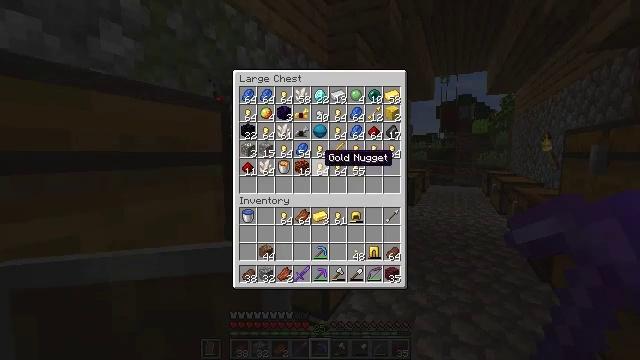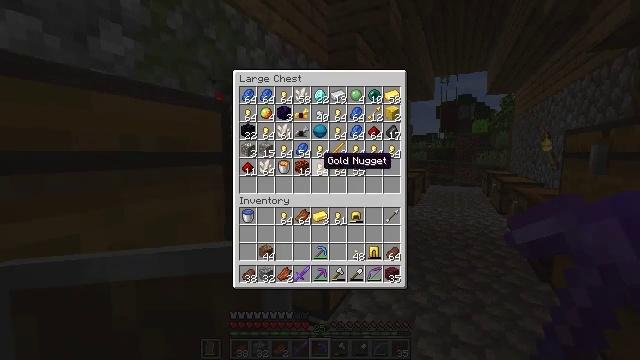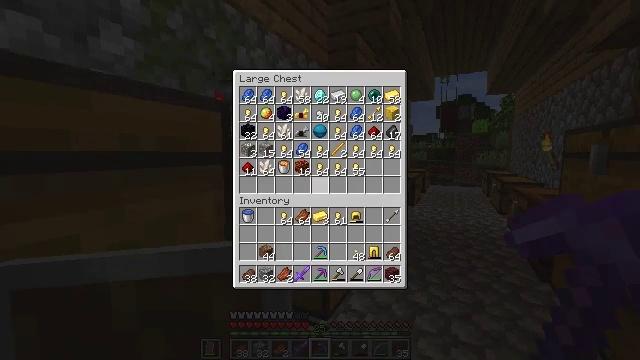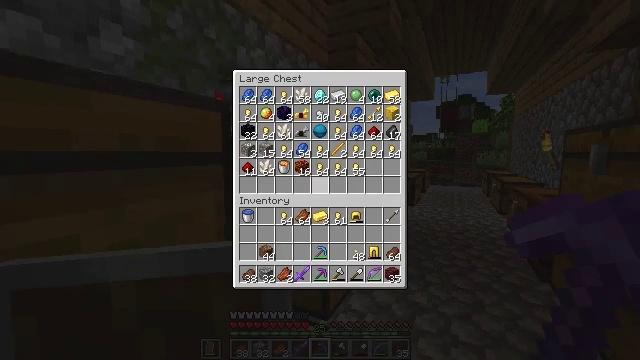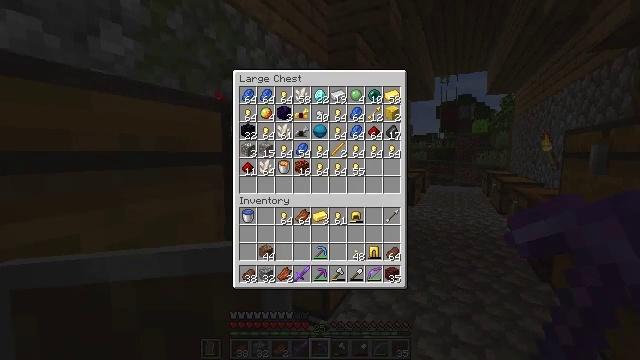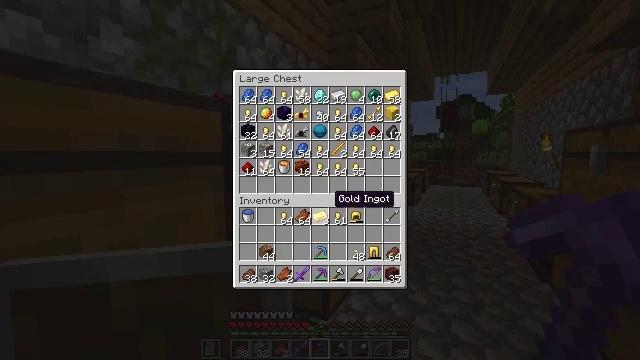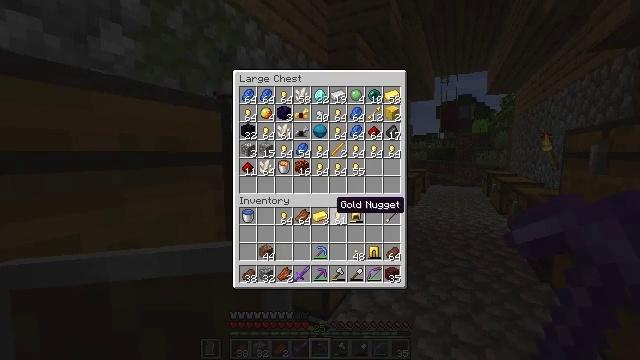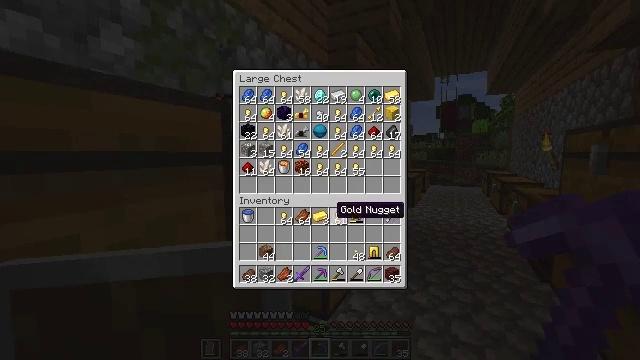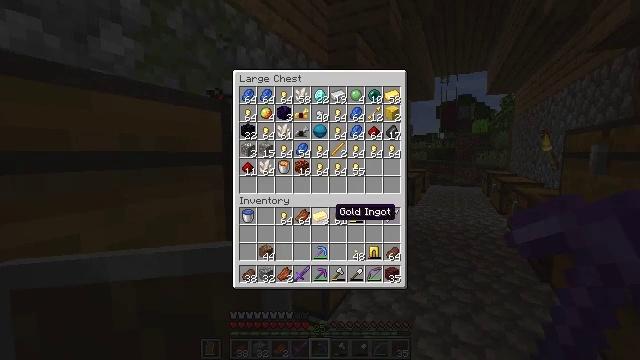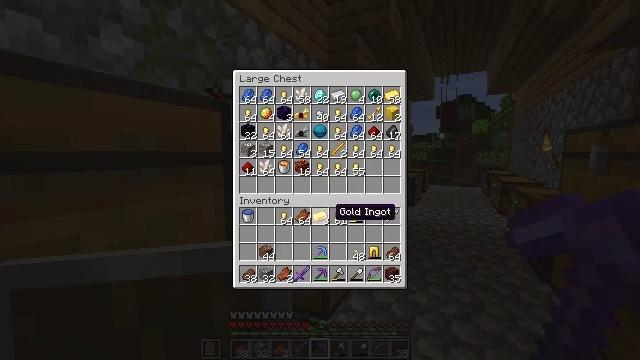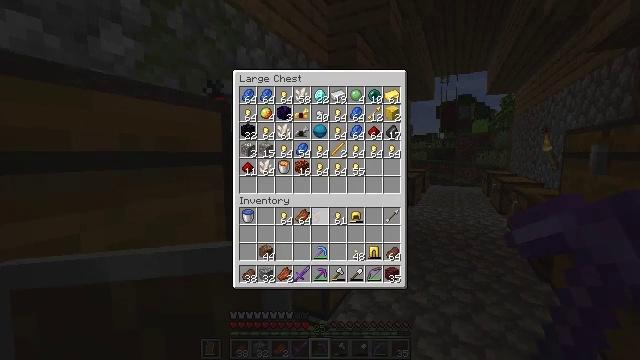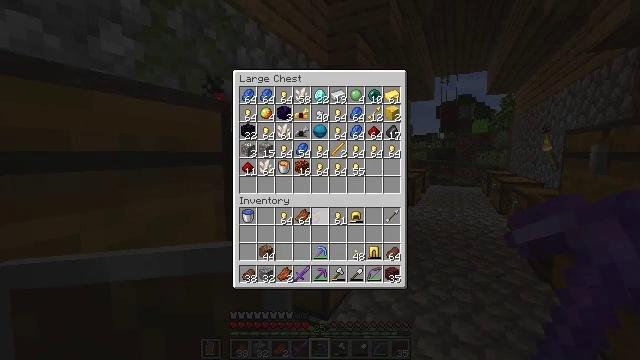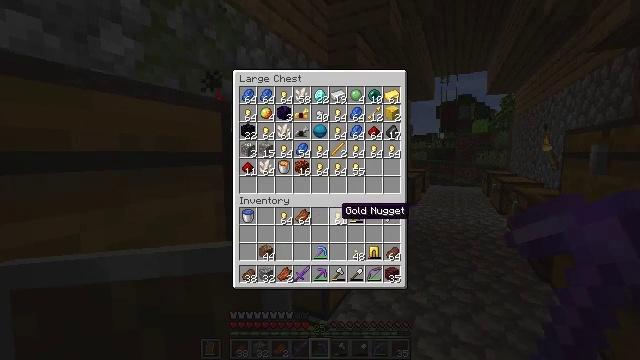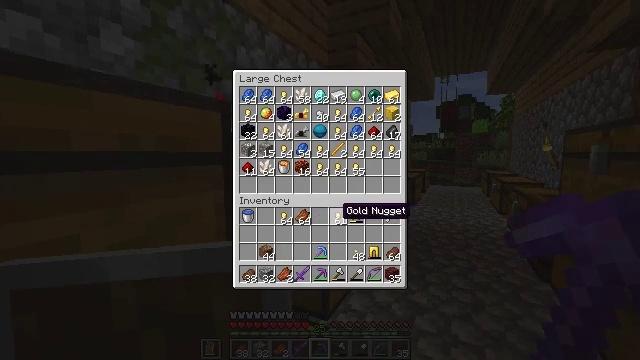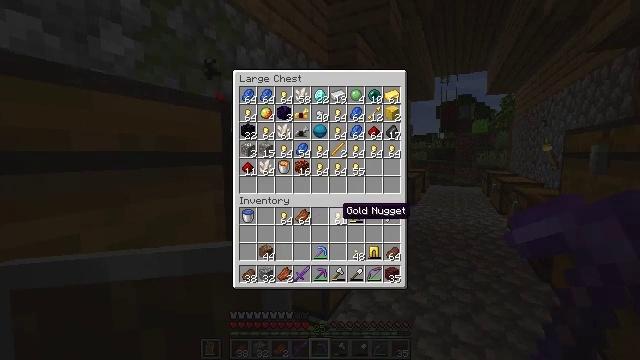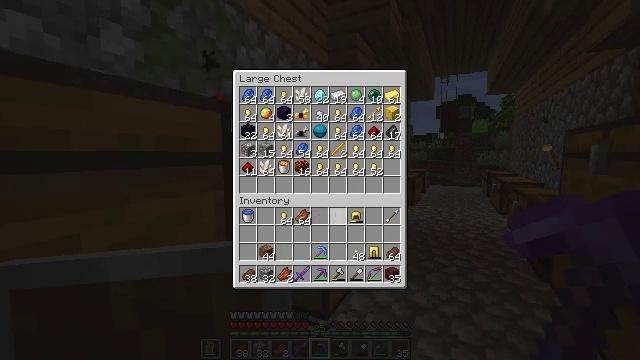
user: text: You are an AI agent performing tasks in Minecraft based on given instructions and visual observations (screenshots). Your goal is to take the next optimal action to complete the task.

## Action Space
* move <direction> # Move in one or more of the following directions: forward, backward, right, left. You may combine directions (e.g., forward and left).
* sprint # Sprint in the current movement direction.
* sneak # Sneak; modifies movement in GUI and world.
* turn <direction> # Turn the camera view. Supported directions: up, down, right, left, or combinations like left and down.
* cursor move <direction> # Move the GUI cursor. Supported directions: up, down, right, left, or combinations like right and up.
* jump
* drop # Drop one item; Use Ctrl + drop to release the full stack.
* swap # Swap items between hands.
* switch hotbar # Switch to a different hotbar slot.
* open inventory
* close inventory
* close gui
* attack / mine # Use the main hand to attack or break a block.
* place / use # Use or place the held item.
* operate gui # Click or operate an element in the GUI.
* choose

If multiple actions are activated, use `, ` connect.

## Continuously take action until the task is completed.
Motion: motion action
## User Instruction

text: Upgrade to a netherite chestplate using a smithing table and a netherite ingot.
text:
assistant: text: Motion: no_op
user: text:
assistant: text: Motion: turn down
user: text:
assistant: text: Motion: no_op
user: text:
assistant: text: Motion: turn down
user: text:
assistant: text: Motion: sneak
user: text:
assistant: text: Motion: sneak
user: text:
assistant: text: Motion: sneak
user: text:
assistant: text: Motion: sneak
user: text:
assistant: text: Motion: sneak
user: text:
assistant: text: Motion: sneak, use / place
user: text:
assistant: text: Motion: sneak, use / place
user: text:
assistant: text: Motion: sneak
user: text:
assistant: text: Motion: sneak
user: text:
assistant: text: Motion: sneak
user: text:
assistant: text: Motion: sneak, use / place
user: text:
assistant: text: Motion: sneak, use / place
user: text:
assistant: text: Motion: sneak, use / place
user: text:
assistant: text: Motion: sneak, turn left
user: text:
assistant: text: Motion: sneak, turn left
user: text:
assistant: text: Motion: sneak
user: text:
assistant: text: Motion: sneak
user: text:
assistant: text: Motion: sneak
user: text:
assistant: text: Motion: sneak
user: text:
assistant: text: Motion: sneak, use / place
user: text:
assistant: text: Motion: sneak, use / place
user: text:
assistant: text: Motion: sneak
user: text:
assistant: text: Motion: sneak
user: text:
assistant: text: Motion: sneak
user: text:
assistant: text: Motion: sneak
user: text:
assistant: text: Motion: sneak